Interaction volume radius: 5 \u00c5
Interaction volume height: 20 \u00c5
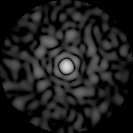
Disorder parameter: 0.8577